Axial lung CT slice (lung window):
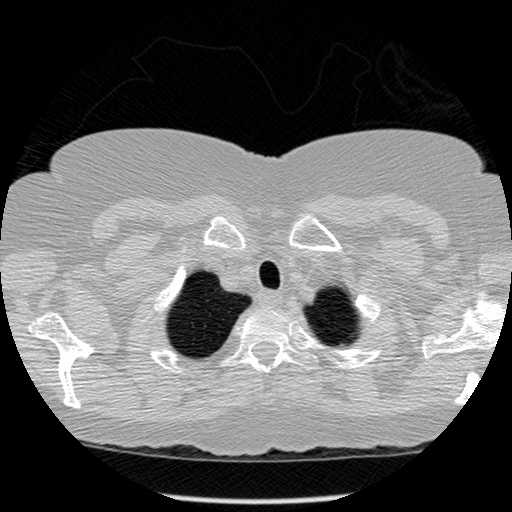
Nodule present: no